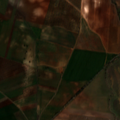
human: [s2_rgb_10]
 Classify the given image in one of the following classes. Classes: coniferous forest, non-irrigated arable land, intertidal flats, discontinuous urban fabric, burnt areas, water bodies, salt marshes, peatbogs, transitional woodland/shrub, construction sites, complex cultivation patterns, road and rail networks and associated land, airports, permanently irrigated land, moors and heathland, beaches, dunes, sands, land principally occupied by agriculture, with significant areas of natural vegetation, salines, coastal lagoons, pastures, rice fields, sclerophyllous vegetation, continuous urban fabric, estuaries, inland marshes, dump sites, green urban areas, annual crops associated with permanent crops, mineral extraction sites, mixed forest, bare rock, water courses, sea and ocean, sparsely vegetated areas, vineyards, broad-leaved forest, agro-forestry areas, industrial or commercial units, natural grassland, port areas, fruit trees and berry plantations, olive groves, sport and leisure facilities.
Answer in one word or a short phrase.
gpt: non-irrigated arable land, permanently irrigated land, olive groves, agro-forestry areas